Question: I have verified that the api is indeed returning the response but I am confused on how to retrieve that response. What am I missing?
Here is my Controller:
'''
app.controller('valuesCtrl', function ($scope, valuesFactory) {
console.log(valuesFactory.values())
});
'''
Here is my service:
'''
app.factory('valuesFactory', function ($http, $q, $cookieStore) {
var urlBase = '/api/Values';
var authHeader = {'Authorization' : 'bearer ' + $cookieStore.get('token') }
var factory = {};
factory.values = function () {
return $http.get(urlBase, { headers: authHeader }).success(function (response) {
return response;
});
}
return factory;
});
'''
Here is what my console log returns:

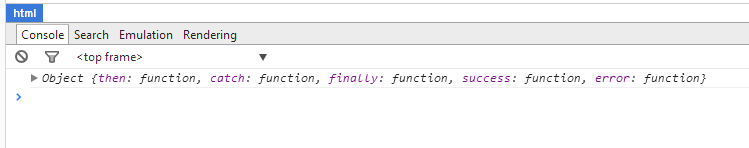
Answer: Good idea on a factory, but I would change it to return the promise from '$http.get' rather than values and allow the controller to bind directly to that promise. So your solution simplifies to:
### Factory
'''
app.factory('valuesFactory', function ($http, $q, $cookieStore) {
var urlBase = '/api/Values';
var authHeader = {'Authorization' : 'bearer ' + $cookieStore.get('token') }
var factory = {
fetchValues: function() {
return $http.get(urlBase, { headers: authHeader });
}
}
return factory;
});
'''
### Controller
'''
app.controller('valuesCtrl', function ($scope, valuesFactory) {
valuesFactory.fetchValues().then(function (data) {
$scope.values = data;
}, function (error) {
$scope.error = 'Contact Support';
});
});
'''
Your current solution is double promising and you can skim it down to just one with the same results.